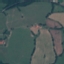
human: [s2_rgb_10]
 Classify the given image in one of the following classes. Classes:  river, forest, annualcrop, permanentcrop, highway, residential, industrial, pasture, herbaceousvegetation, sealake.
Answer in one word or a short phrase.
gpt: Pasture